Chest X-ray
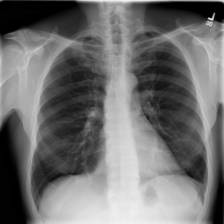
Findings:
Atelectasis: negative
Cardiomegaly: negative
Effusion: negative
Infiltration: negative
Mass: negative
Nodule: negative
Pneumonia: negative
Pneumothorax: negative
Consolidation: negative
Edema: negative
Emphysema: negative
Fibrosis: positive
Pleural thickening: negative
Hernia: negative